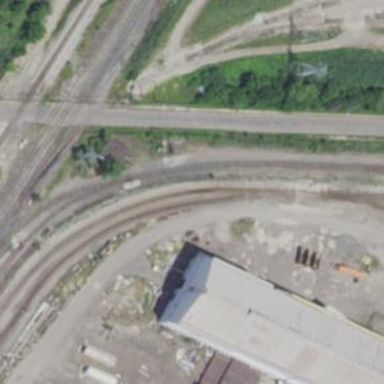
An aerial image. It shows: Railway spur service.